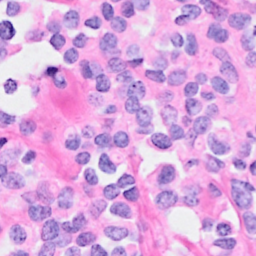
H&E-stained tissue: Breast